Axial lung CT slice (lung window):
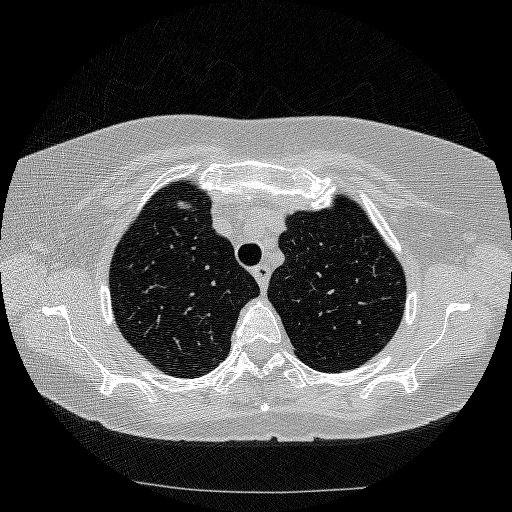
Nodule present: no